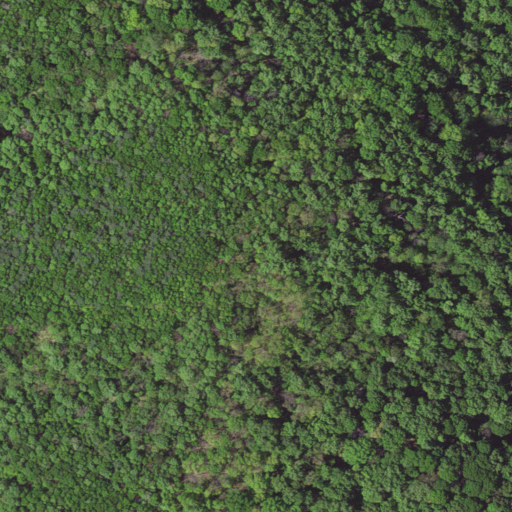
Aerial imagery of mountain in Virginia named Lone Pine Mountain containing deciduous forest and mixed forest